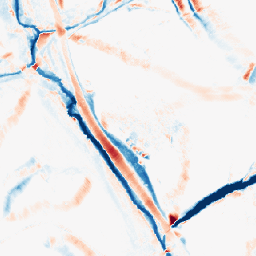
Category: morphological
Decomposition family: morphological_diamond
Decomposition parameters: operation: average
radius: 10
Upsampling method: nearest
Upsampling parameters: scale: 4
Upsampling scale: 4